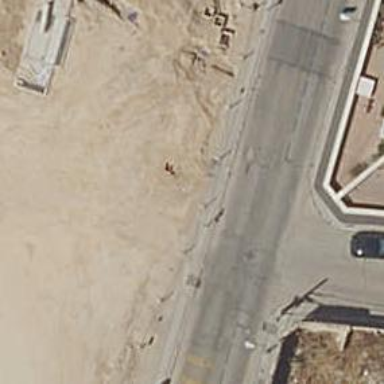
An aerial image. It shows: Sidewalk.